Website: macys
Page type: cross-sells
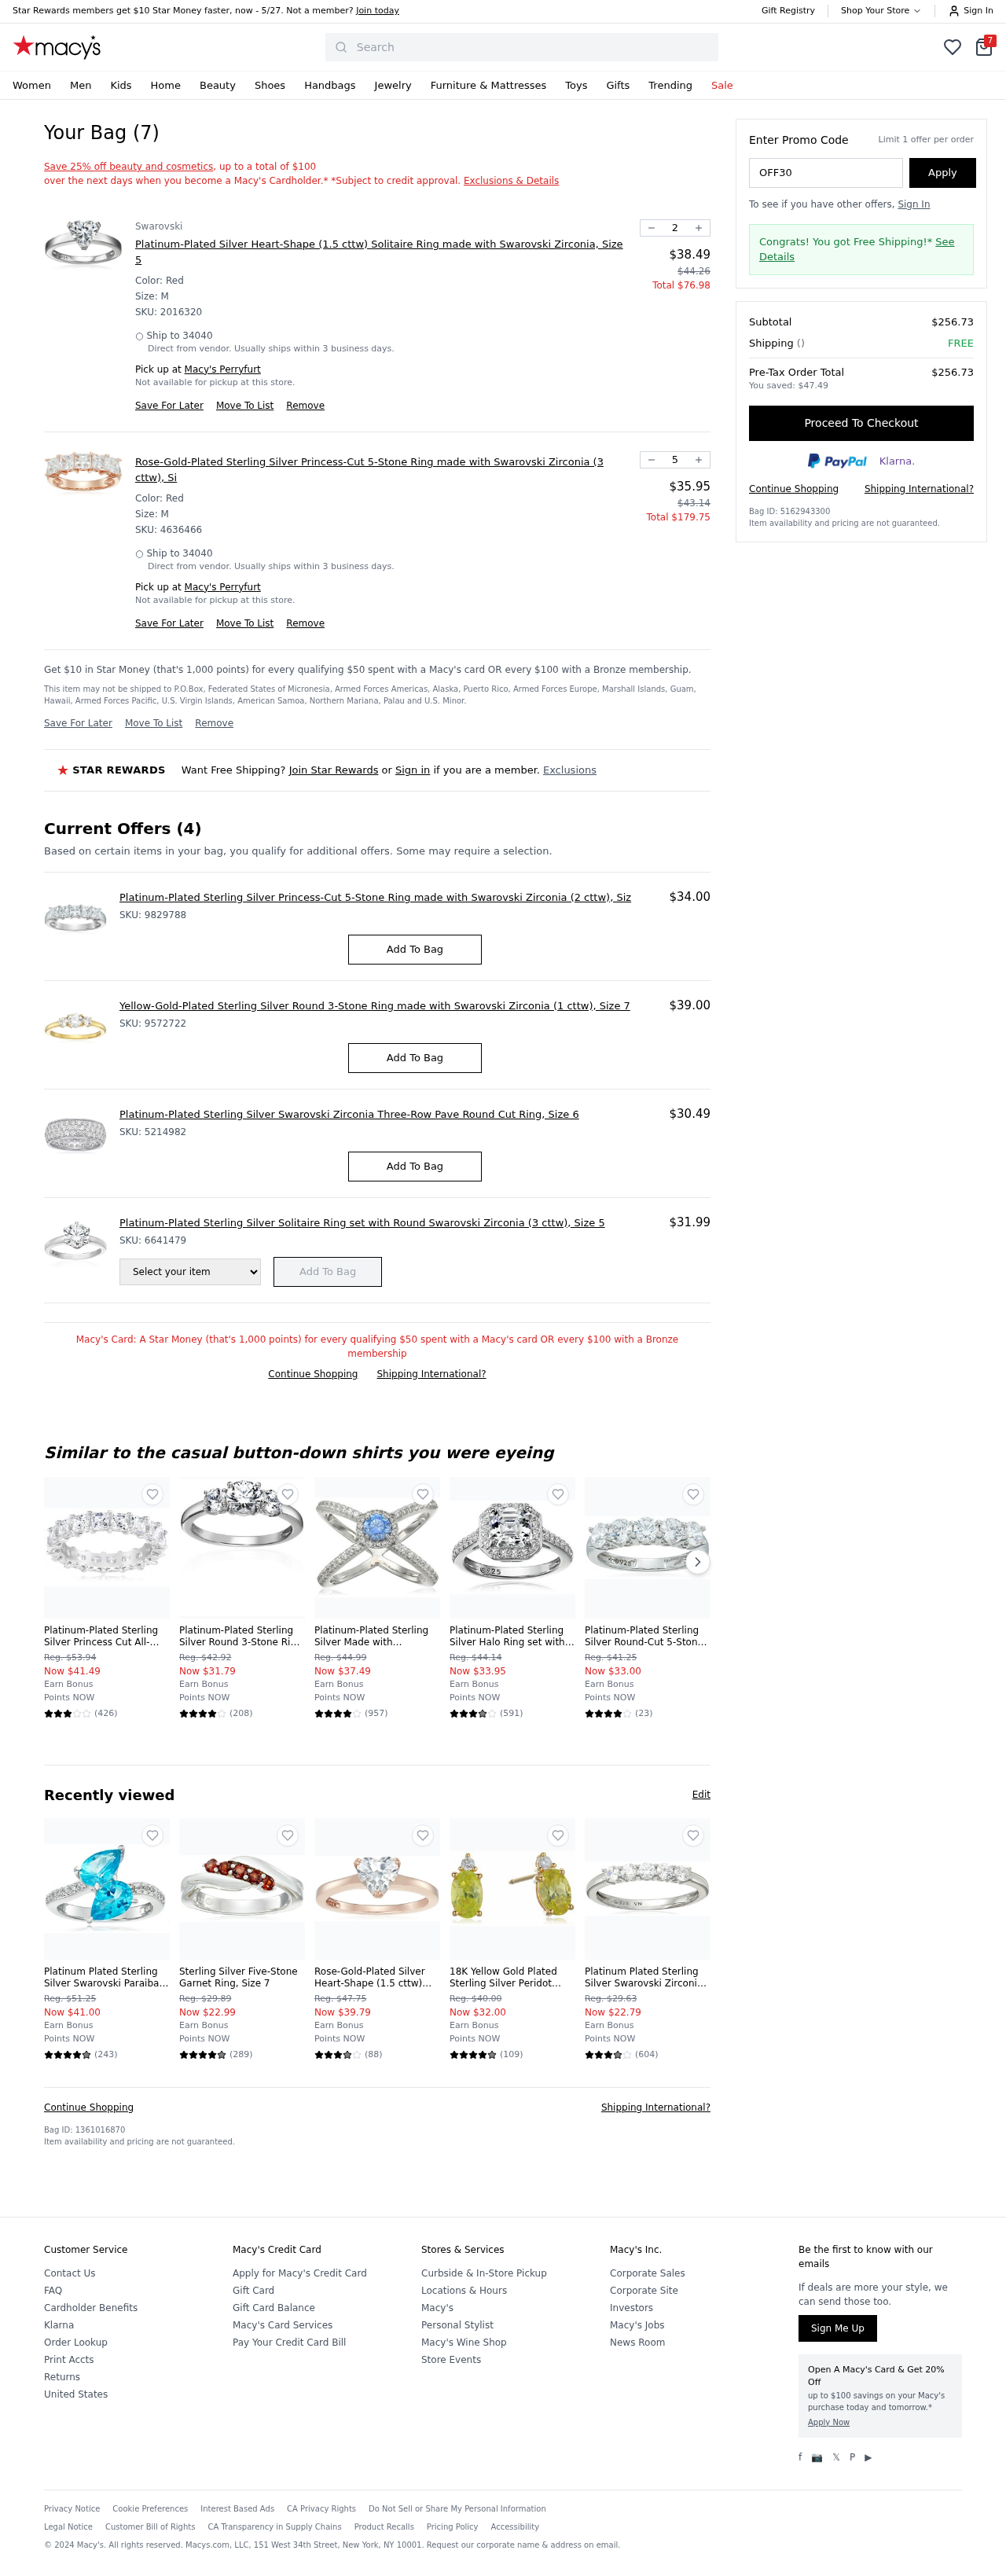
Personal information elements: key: PII_CITY
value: Perryfurt
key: PII_POSTCODE
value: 34040
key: PII_PROMO_CODE
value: OFF30
Product elements: key: PRODUCT10_NAME
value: Platinum Plated Sterling Silver Swarovski Paraiba Blue and White Topaz Bypass Ring
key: PRODUCT10_NUM_RATINGS
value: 243
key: PRODUCT10_PRICE
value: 41
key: PRODUCT10_RATING
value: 4.8
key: PRODUCT11_NAME
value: Sterling Silver Five-Stone Garnet Ring, Size 7
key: PRODUCT11_NUM_RATINGS
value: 289
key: PRODUCT11_PRICE
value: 22.99
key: PRODUCT11_RATING
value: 4.5
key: PRODUCT12_NAME
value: Rose-Gold-Plated Silver Heart-Shape (1.5 cttw) Solitaire Ring made with Swarovski Zirconia, Size 7
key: PRODUCT12_NUM_RATINGS
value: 88
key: PRODUCT12_PRICE
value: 39.79
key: PRODUCT12_RATING
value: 3.5
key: PRODUCT13_NAME
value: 18K Yellow Gold Plated Sterling Silver Peridot Colored Cubic Zirconia Stud Earrings
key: PRODUCT13_NUM_RATINGS
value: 109
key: PRODUCT13_PRICE
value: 32
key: PRODUCT13_RATING
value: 4.9
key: PRODUCT14_NAME
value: Platinum Plated Sterling Silver Swarovski Zirconia Round Cut 5 -Stone Ring
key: PRODUCT14_NUM_RATINGS
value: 604
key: PRODUCT14_PRICE
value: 22.79
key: PRODUCT14_RATING
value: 3.9
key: PRODUCT15_NAME
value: Platinum-Plated Sterling Silver Princess-Cut 5-Stone Ring made with Swarovski Zirconia (2 cttw), Siz
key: PRODUCT15_PRICE
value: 34
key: PRODUCT16_NAME
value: Platinum-Plated Sterling Silver Swarovski Zirconia Three-Row Pave Round Cut Ring, Size 6
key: PRODUCT16_PRICE
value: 30.49
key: PRODUCT1_BRAND
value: Swarovski
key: PRODUCT1_NAME
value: Platinum-Plated Silver Heart-Shape (1.5 cttw) Solitaire Ring made with Swarovski Zirconia, Size 5
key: PRODUCT1_PRICE
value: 38.49
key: PRODUCT1_QUANTITY
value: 2
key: PRODUCT2_NAME
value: Rose-Gold-Plated Sterling Silver Princess-Cut 5-Stone Ring made with Swarovski Zirconia (3 cttw), Si
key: PRODUCT2_PRICE
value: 35.95
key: PRODUCT2_QUANTITY
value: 5
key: PRODUCT3_NAME
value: Yellow-Gold-Plated Sterling Silver Round 3-Stone Ring made with Swarovski Zirconia (1 cttw), Size 7
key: PRODUCT3_PRICE
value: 39
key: PRODUCT4_NAME
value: Platinum-Plated Sterling Silver Solitaire Ring set with Round Swarovski Zirconia (3 cttw), Size 5
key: PRODUCT4_PRICE
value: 31.99
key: PRODUCT5_NAME
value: Platinum-Plated Sterling Silver Princess Cut All-Around Band Ring made with Swarovski Zirconia (7.5
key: PRODUCT5_NUM_RATINGS
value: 426
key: PRODUCT5_PRICE
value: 41.49
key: PRODUCT5_RATING
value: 3.4
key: PRODUCT6_NAME
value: Platinum-Plated Sterling Silver Round 3-Stone Ring made with Swarovski Zirconia (2 cttw), Size 9
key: PRODUCT6_NUM_RATINGS
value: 208
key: PRODUCT6_PRICE
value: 31.79
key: PRODUCT6_RATING
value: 4
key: PRODUCT7_NAME
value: Platinum-Plated Sterling Silver Made with Swarovski Zirconia Fancy Pink and Clear Criss Cross Single
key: PRODUCT7_NUM_RATINGS
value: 957
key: PRODUCT7_PRICE
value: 37.49
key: PRODUCT7_RATING
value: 4.3
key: PRODUCT8_NAME
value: Platinum-Plated Sterling Silver Halo Ring set with Asscher Cut Swarovski Zirconia (1.5 cttw), Size 9
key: PRODUCT8_NUM_RATINGS
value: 591
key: PRODUCT8_PRICE
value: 33.95
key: PRODUCT8_RATING
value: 3.8
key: PRODUCT9_NAME
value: Platinum-Plated Sterling Silver Round-Cut 5-Stone Ring made with Swarovski Zirconia (1.25 cttw), Siz
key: PRODUCT9_NUM_RATINGS
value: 23
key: PRODUCT9_PRICE
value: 33
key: PRODUCT9_RATING
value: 4
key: PRODUCT1_SKU
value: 2016320
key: PRODUCT1_ORIGINAL_PRICE
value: $44.26
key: PRODUCT1_TOTAL
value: $76.98
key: PRODUCT2_SKU
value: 4636466
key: PRODUCT2_ORIGINAL_PRICE
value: $43.14
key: PRODUCT2_TOTAL
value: $179.75
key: PRODUCT15_SKU
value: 9829788
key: PRODUCT3_SKU
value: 9572722
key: PRODUCT16_SKU
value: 5214982
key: PRODUCT4_SKU
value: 6641479
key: PRODUCT5_ORIGINAL_PRICE
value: Reg. $53.94
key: PRODUCT6_ORIGINAL_PRICE
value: Reg. $42.92
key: PRODUCT7_ORIGINAL_PRICE
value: Reg. $44.99
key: PRODUCT8_ORIGINAL_PRICE
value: Reg. $44.14
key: PRODUCT9_ORIGINAL_PRICE
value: Reg. $41.25
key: PRODUCT10_ORIGINAL_PRICE
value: Reg. $51.25
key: PRODUCT11_ORIGINAL_PRICE
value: Reg. $29.89
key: PRODUCT12_ORIGINAL_PRICE
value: Reg. $47.75
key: PRODUCT13_ORIGINAL_PRICE
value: Reg. $40.00
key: PRODUCT14_ORIGINAL_PRICE
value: Reg. $29.63
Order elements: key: ORDER_NUM_ITEMS
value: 7
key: ORDER_SUBTOTAL
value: $256.73
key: ORDER_TOTAL
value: $256.73
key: ORDER_SAVINGS
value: $47.49
Search elements: key: HEADER_SEARCH
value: Search